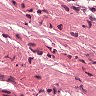
Metastatic tissue present: no